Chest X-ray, PA view. Patient: 40 years old, sex M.
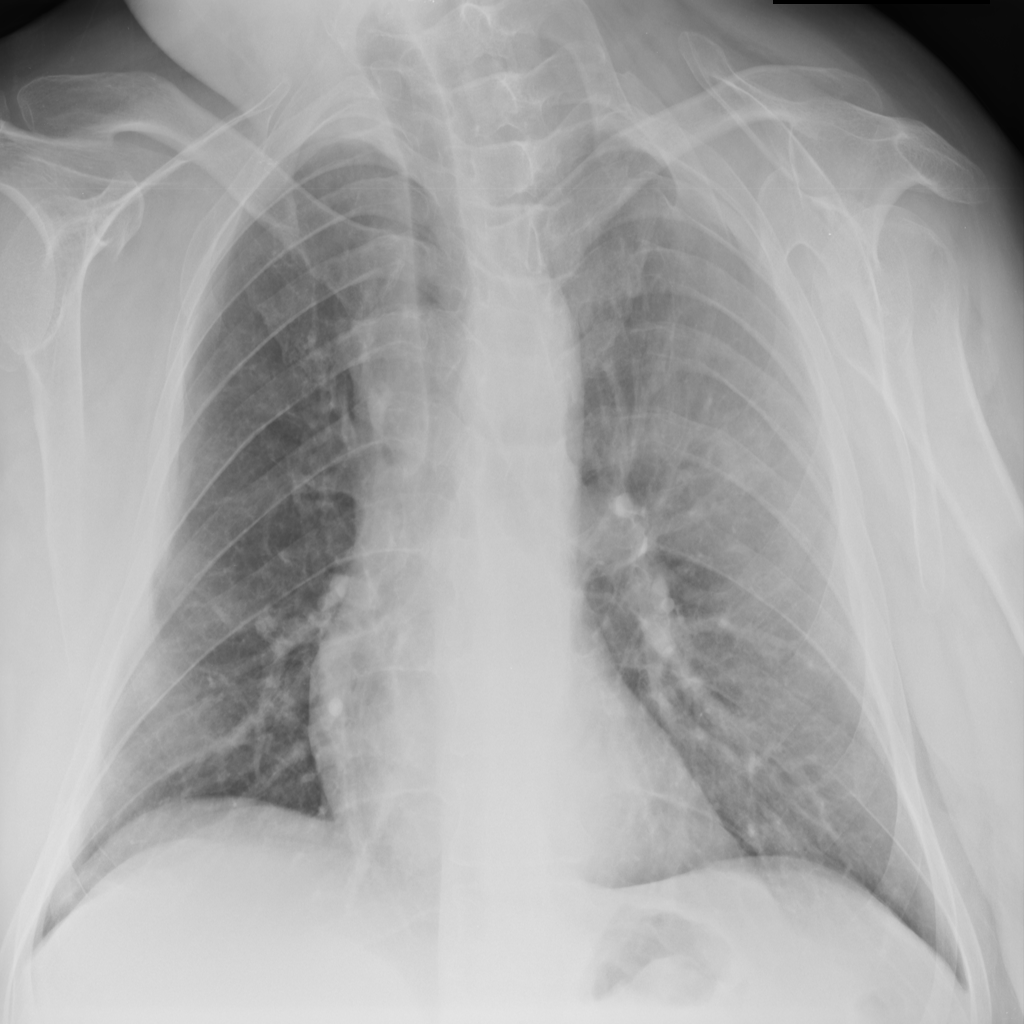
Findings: No Finding